Field crop: maize
Growth stage: 2
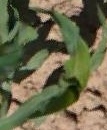
Species: maize